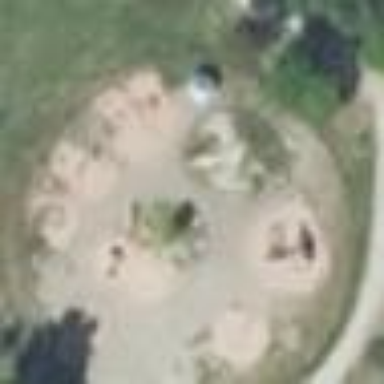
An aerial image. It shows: Playground area for leisure land.